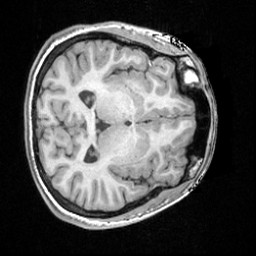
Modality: T1w
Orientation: axial
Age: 23
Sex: female
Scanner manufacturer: siemens
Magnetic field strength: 3 T
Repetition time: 1.62 s
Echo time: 0.003 s